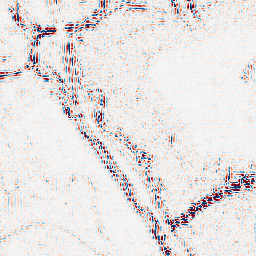
Category: wavelet
Decomposition family: wavelet_reverse_biorthogonal
Decomposition parameters: wavelet: rbio2.4
level: 2
Upsampling method: bilinear
Upsampling parameters: scale: 8
Upsampling scale: 8